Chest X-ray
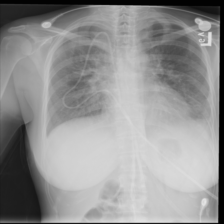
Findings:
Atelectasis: positive
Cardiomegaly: negative
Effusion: positive
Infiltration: negative
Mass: positive
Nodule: positive
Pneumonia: negative
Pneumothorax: negative
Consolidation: positive
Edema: negative
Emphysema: negative
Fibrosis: negative
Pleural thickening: negative
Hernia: negative